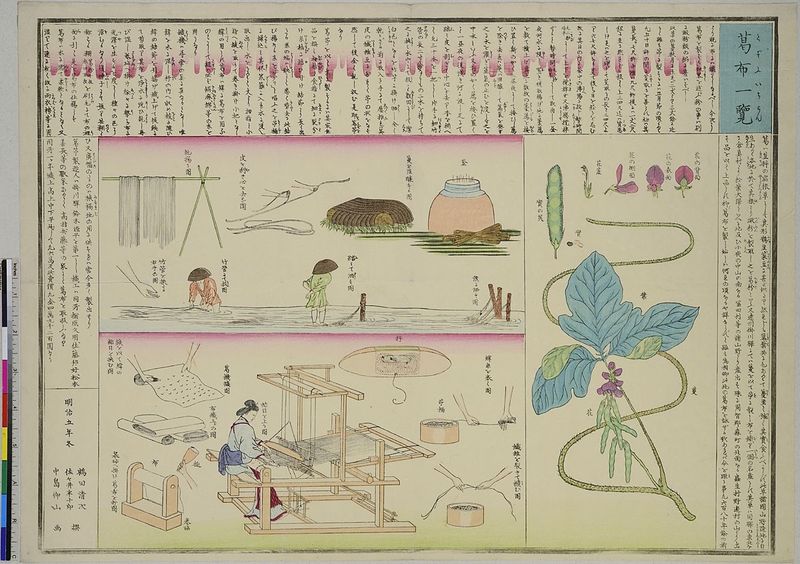
Titel: Kuzufu-Stoff: Eine Übersicht
Künstler: Nakajima Gy&#x14D;zan
Standort: Hamburg
Institution: Museum für Kunst und Gewerbe Hamburg
Schlagwörter: menschen, blume, blumen, bunt, frau, blüte, stoff, kind, blatt, pflanze, pflanzen, holzschnitt, japan, vegetation, schriftzeichen, buch, asien, druckgraphik, druckgrafik, chinesisch, china, handwerker, zeit, gewebe, garn, weben, farbholzschnitt, beschreibung, webstuhl, anleitung, werkzeuge, reproduktionen, druckerzeugnisse, pflanzenabbildung, arbeitsgeräte, meiji, webrahmen schriftzeichen